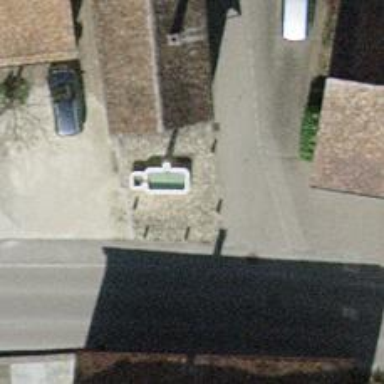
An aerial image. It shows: Fountain that functions as water well.